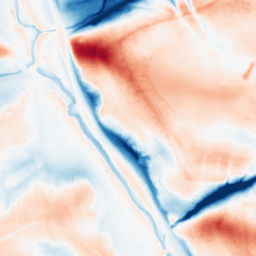
Category: classical
Decomposition family: gaussian_anisotropic
Decomposition parameters: sigma_x: 5
sigma_y: 20
Upsampling method: fft_zeropad
Upsampling parameters: scale: 2
Upsampling scale: 2